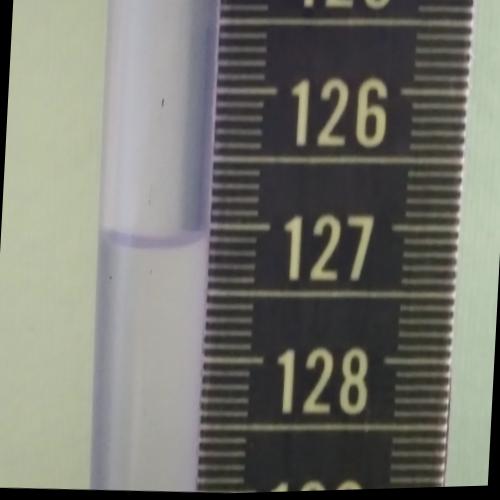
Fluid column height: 127.1 cm